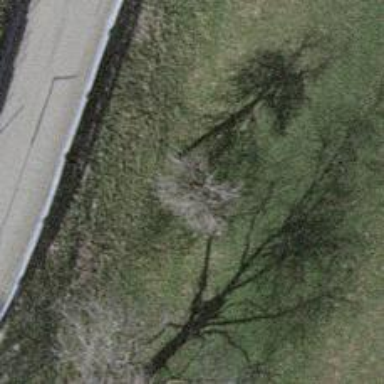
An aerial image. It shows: Single tag "natural: tree."